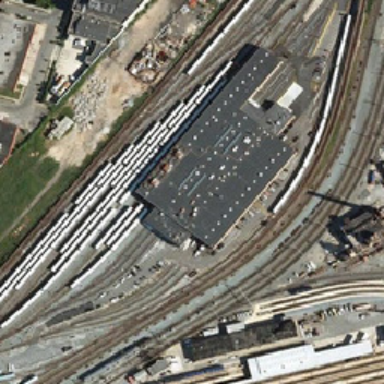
There is a huge rectangular building in the middle of the white railway line .